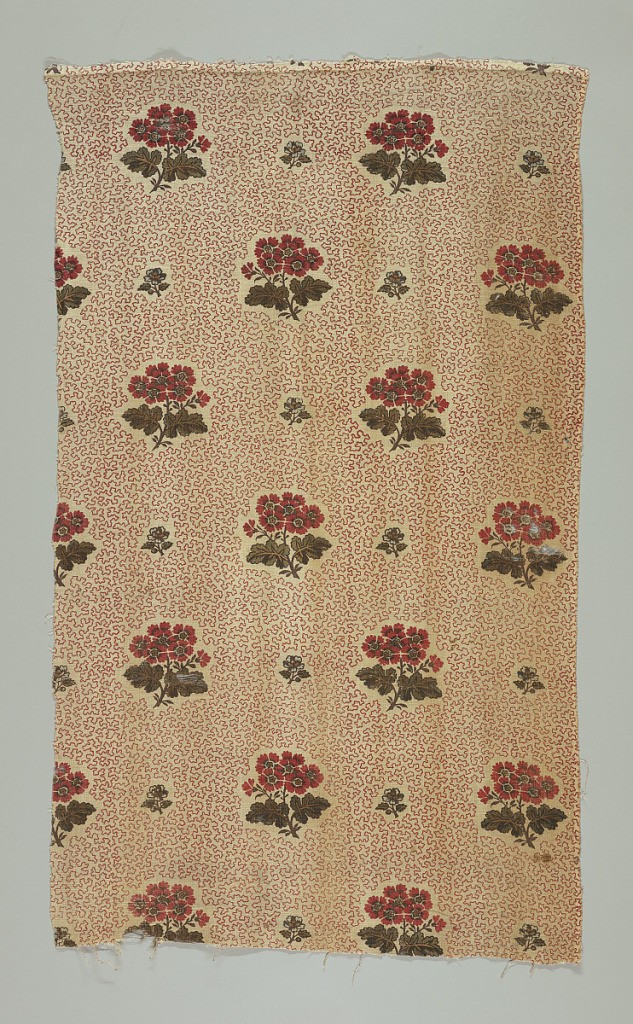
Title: Fragment
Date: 1775–80
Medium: linen warp, cotton weft Technique: block printed on plain weave
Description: Design of geranium-like flowers and isolated sprigs on a field of meandering lines. Registration marks visible.